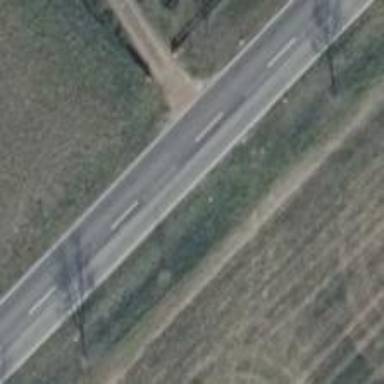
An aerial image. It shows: Secondary road with asphalt surface.